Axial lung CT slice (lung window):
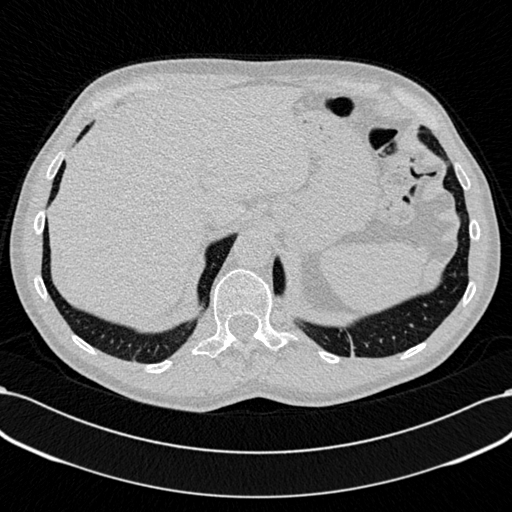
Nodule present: no